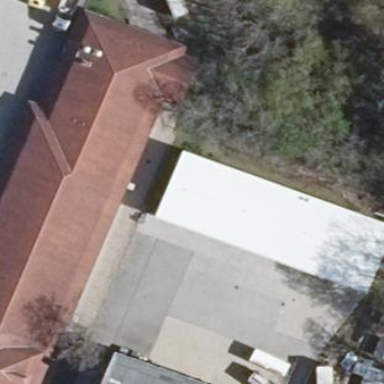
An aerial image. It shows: Group of garages.